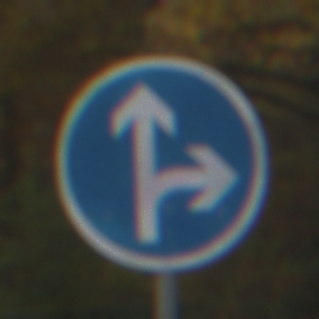
Verkehrszeichen: VorgeschriebeneFahrtrichtungGeradeausOderRechts
Umgebung: Outdoor, Nature
Tageszeit: Midday
Wetter: Overcast
Licht: Natural
Jahreszeit: Autumn
Kontrast: LowContrast